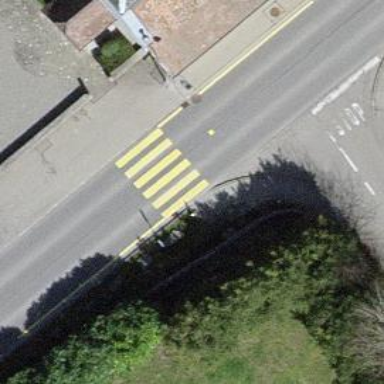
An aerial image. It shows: Zebra crossing on the road.